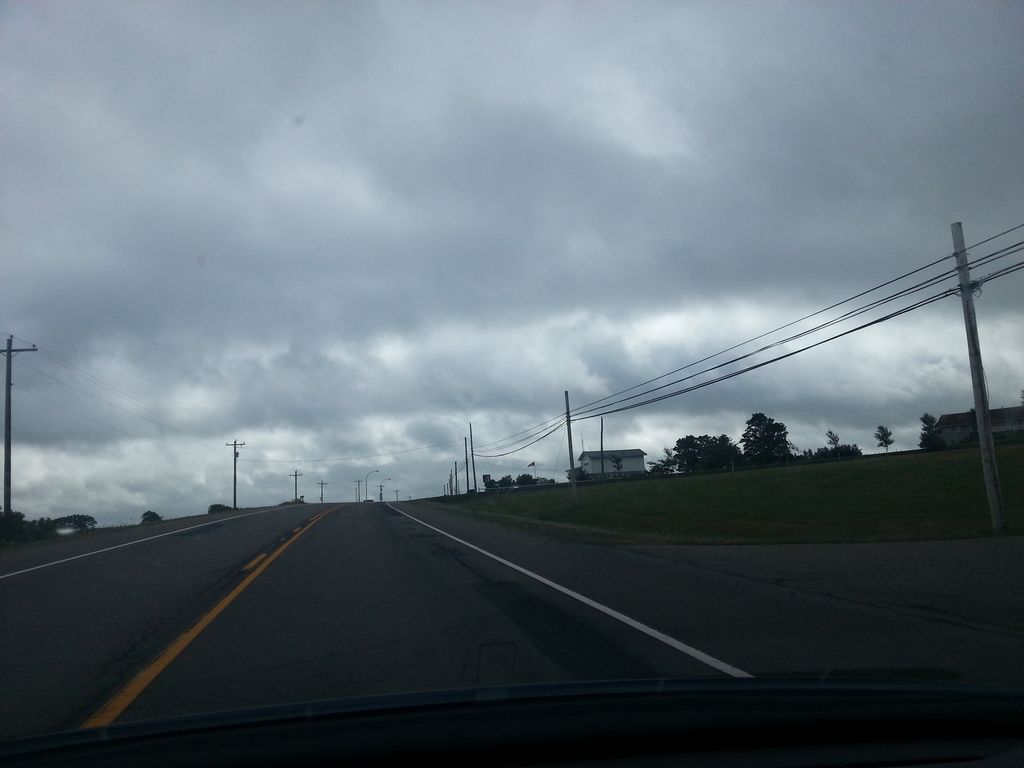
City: charlottetown